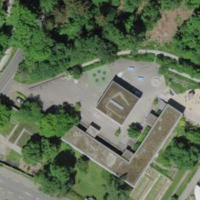
EUNIS habitat code: 54
Species observed at this site:
Epilobium hirsutum